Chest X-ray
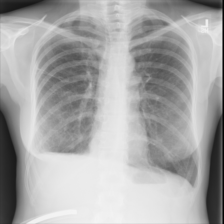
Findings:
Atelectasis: negative
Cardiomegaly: negative
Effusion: positive
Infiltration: negative
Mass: negative
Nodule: negative
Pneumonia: negative
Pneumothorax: negative
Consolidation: negative
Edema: negative
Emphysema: negative
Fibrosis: negative
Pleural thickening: negative
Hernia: negative